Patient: sex M, age 47
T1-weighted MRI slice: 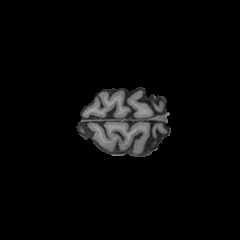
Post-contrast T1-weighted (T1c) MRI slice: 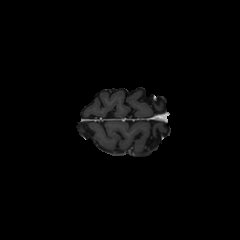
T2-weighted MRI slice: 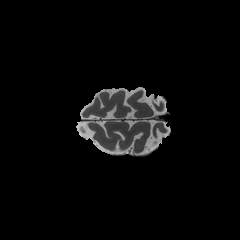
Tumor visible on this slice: no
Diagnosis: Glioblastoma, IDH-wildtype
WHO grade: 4